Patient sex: M
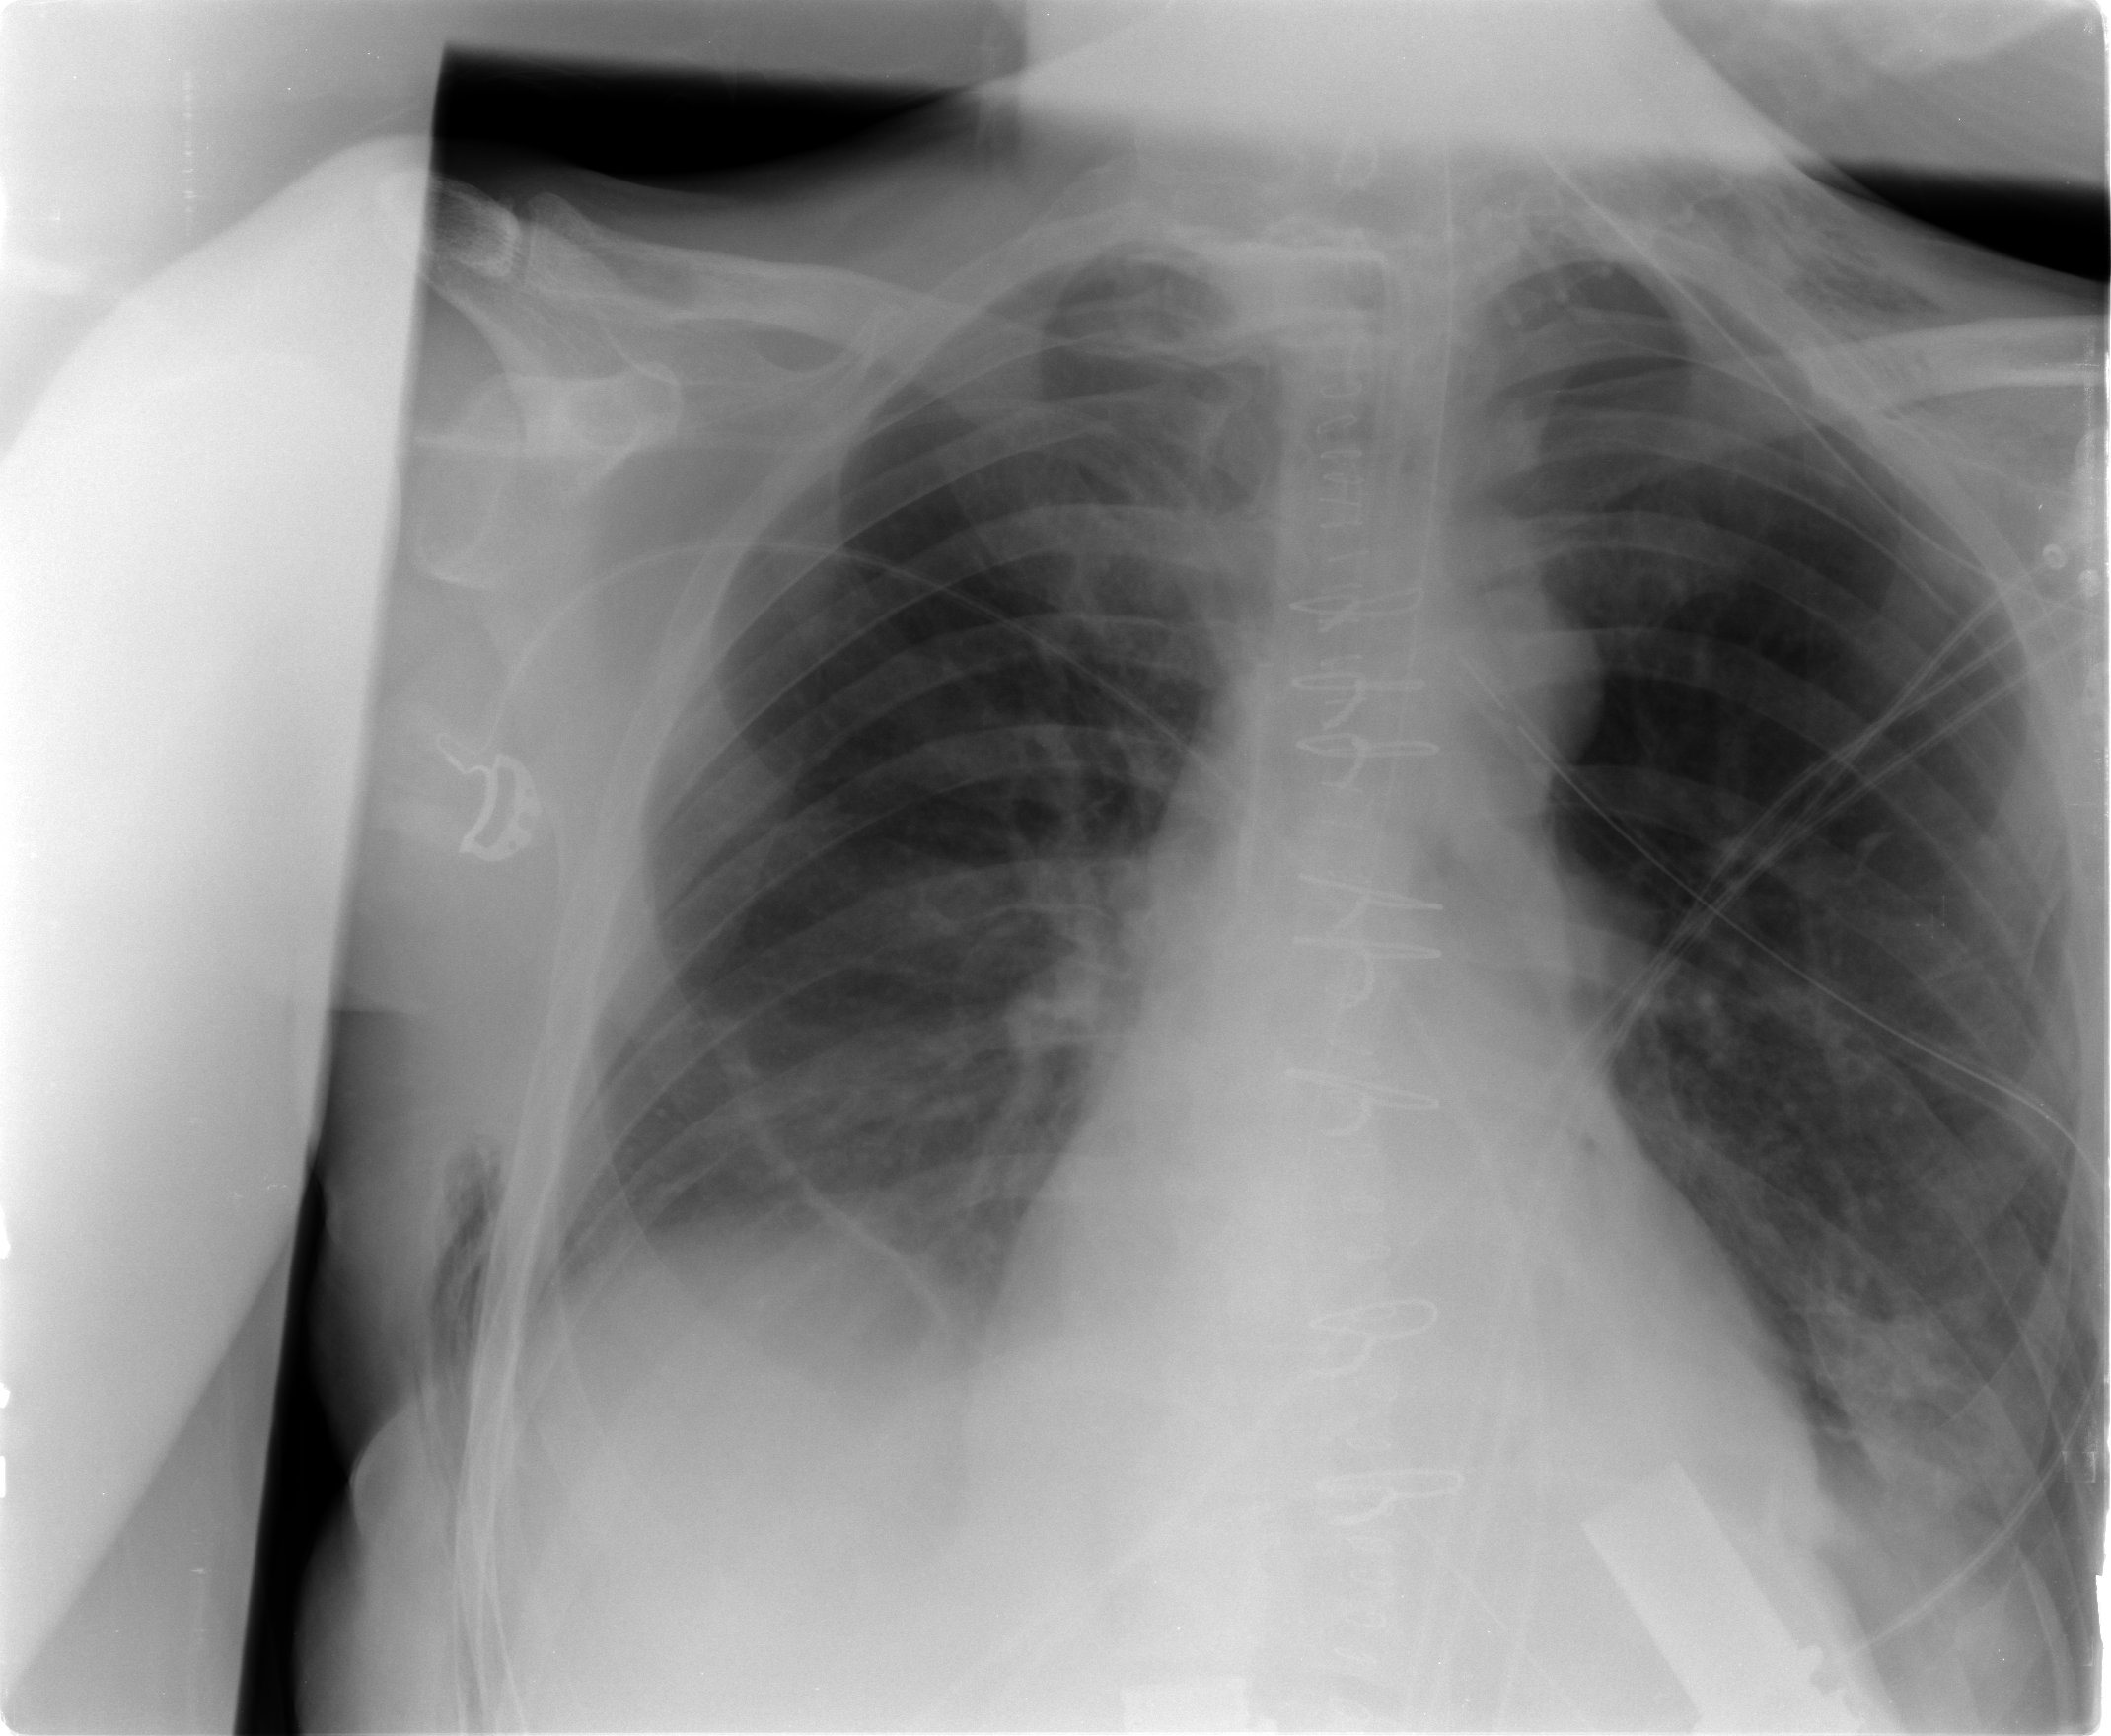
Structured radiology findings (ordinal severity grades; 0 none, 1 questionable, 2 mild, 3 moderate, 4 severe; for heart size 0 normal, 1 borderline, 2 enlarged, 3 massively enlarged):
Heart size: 0
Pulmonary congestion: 0
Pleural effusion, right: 2
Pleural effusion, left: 1
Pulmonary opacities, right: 0
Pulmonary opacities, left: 0
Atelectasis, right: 2
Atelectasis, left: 2